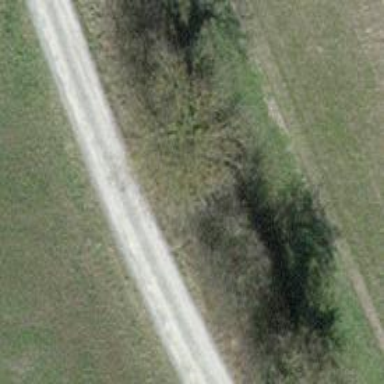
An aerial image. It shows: Track with grade2 pebblestone surface.